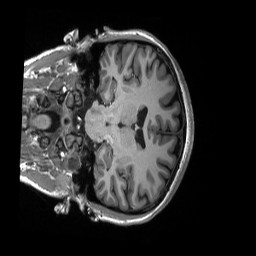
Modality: T1w
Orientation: coronal
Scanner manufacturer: siemens
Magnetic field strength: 3 T
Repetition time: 2.3 s
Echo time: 0.00298 s